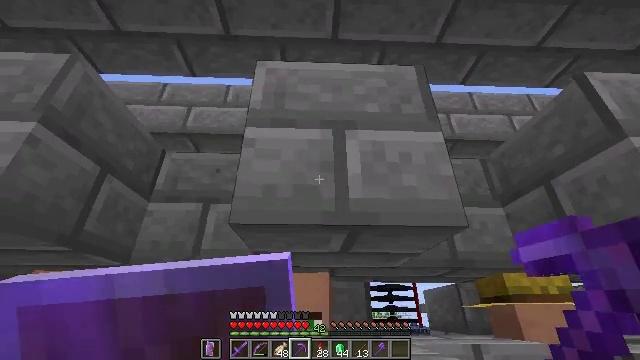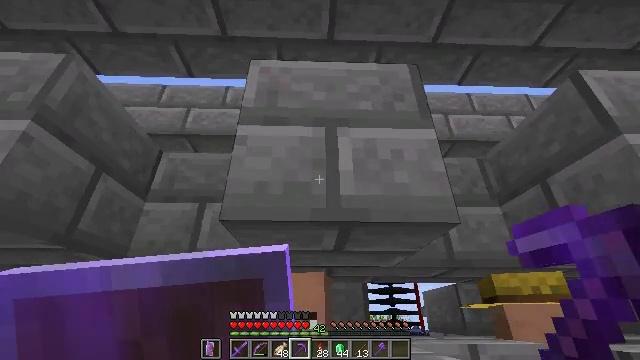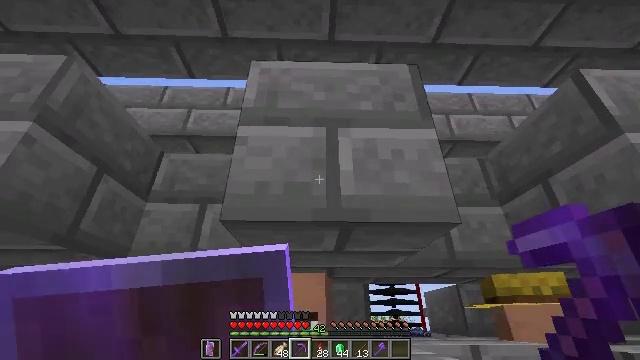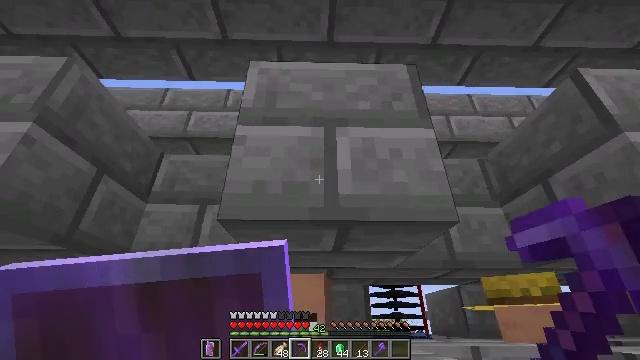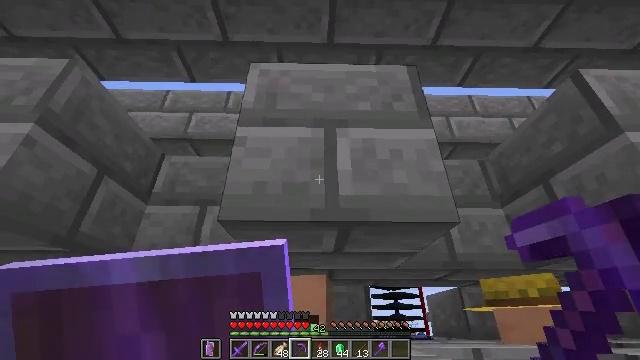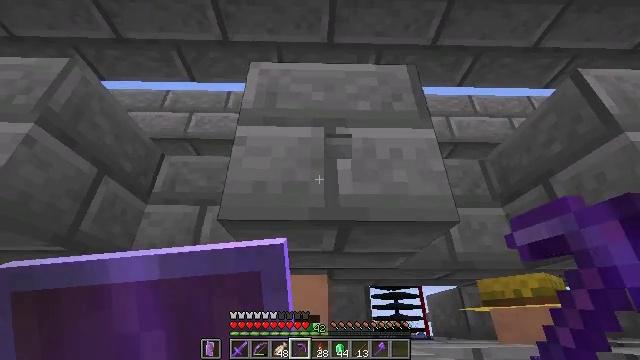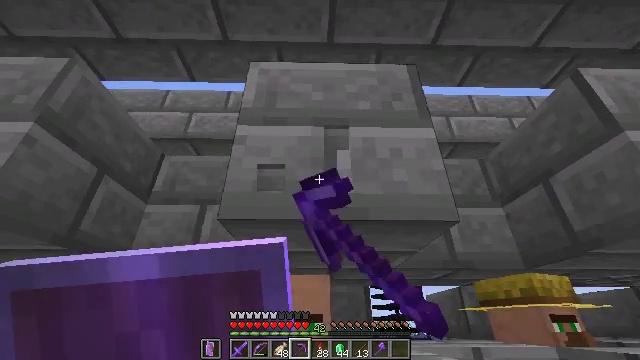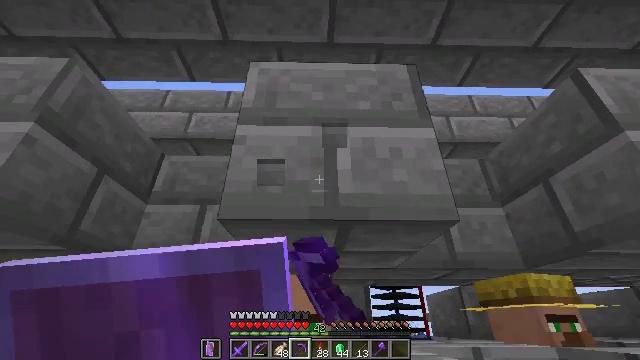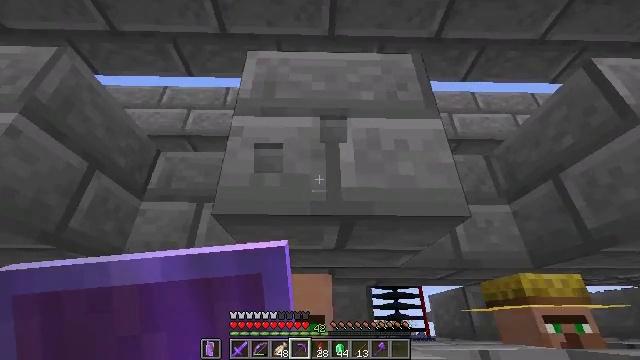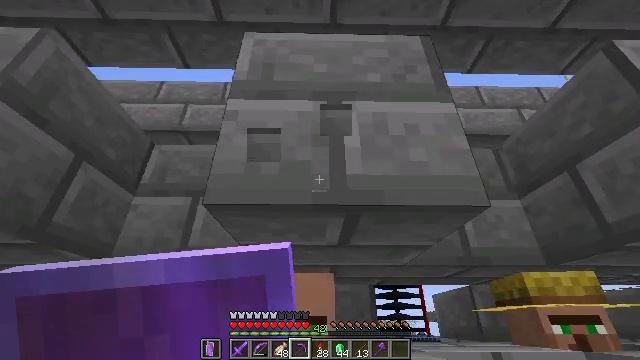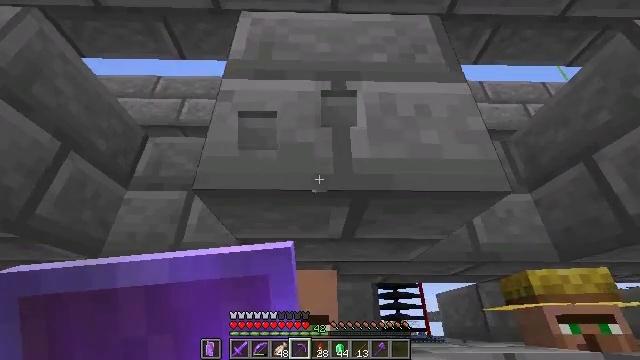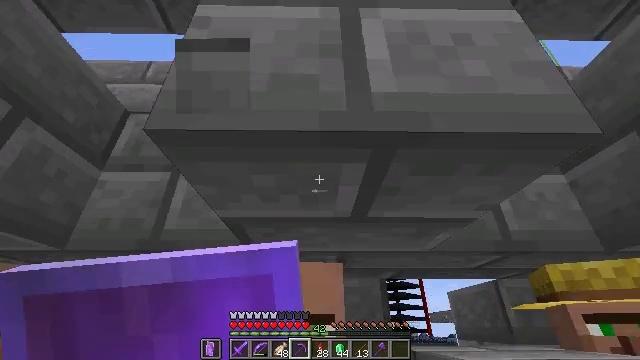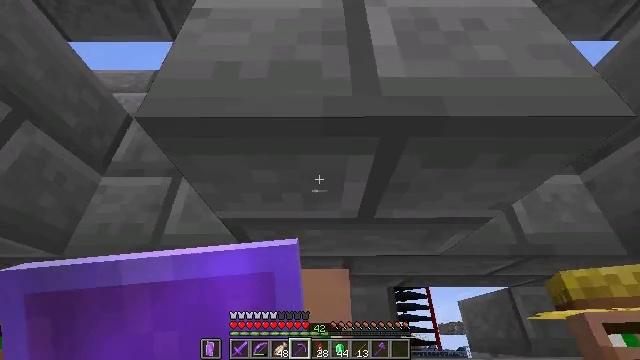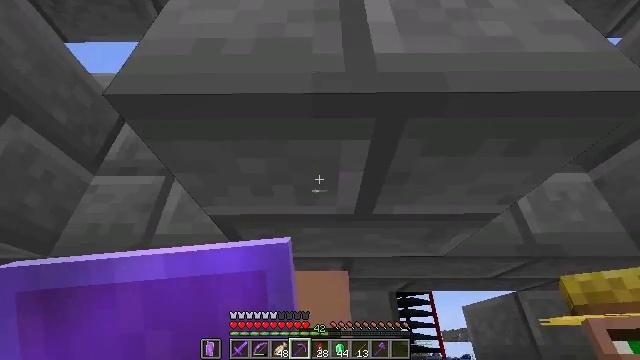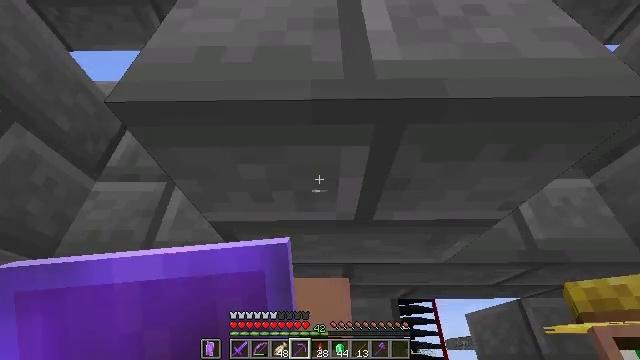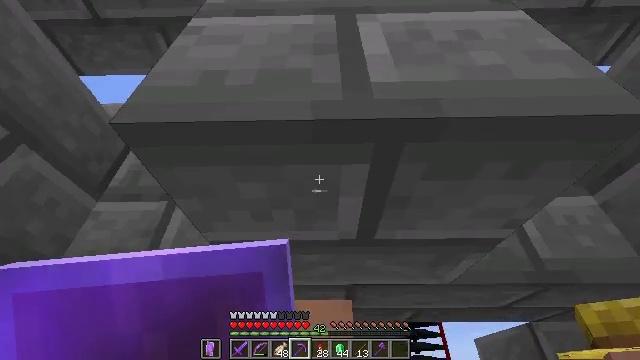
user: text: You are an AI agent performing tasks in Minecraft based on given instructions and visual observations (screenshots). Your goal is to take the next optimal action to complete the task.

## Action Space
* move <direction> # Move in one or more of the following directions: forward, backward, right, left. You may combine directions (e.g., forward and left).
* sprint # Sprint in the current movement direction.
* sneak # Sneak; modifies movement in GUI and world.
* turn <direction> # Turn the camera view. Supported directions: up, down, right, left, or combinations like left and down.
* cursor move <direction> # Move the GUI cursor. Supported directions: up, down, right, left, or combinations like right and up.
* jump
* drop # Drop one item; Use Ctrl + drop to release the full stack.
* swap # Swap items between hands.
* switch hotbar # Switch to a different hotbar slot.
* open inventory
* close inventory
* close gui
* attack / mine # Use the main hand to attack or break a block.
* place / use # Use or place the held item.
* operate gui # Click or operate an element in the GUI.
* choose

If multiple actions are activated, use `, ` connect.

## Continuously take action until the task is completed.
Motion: motion action
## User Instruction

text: Attack the stone bricks to gather materials.
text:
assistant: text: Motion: no_op
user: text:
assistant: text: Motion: no_op
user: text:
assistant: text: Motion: no_op
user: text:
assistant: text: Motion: no_op
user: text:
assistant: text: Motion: attack / mine
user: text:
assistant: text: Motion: attack / mine
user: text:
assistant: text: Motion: no_op
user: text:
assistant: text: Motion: move forward
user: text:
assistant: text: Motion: move forward
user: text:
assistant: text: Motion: move forward
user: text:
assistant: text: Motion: move forward
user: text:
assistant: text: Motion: move forward, turn left and up
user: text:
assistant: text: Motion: turn up
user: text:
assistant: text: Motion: turn up
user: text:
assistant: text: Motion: turn up
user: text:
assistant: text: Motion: turn up
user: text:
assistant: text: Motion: turn up
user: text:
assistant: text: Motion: turn up
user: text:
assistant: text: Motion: turn up
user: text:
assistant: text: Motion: attack / mine
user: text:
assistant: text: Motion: attack / mine
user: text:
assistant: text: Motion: no_op
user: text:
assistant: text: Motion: turn left
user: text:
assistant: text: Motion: turn left and up
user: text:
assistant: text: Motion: no_op
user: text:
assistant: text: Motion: no_op
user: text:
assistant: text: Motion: no_op
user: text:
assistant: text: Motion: no_op
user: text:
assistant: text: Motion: no_op
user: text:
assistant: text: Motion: attack / mine